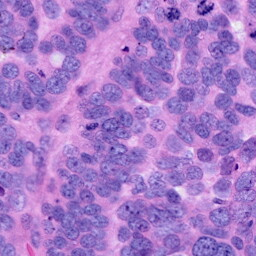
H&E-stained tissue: Ovarian